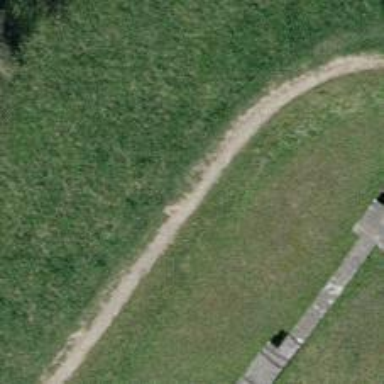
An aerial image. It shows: Gravel path.